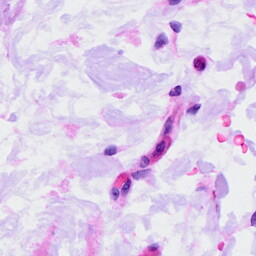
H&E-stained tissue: Ovarian